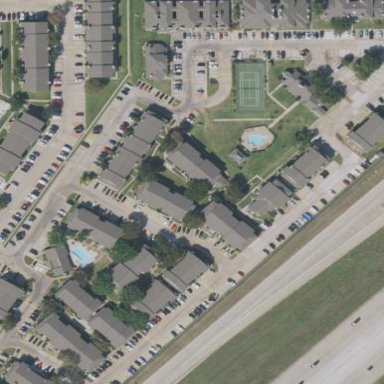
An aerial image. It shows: Residential area with apartments.